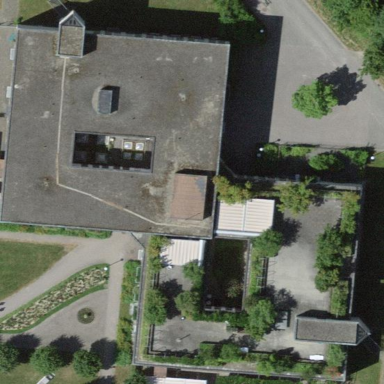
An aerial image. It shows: Hospital building providing healthcare services.